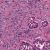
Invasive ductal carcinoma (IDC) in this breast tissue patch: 1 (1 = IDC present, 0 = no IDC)